Interaction volume radius: 5 \u00c5
Interaction volume height: 15 \u00c5
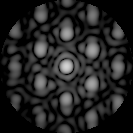
Disorder parameter: 0.38